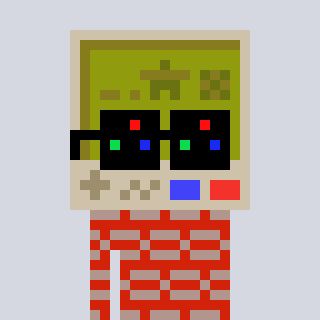
a pixel art character with square black sunglasses, a gameboy-shaped head and a red-colored body on a cool background